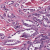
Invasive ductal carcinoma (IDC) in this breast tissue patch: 1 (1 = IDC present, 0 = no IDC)